Question: I have been working with angular-ui-router and trying to transition to a child of one of my abstract states from within another child of the same abstract. this diagram shows the Idea a bit better:

So where 'R' is say the module and 'blue 1' is my abstract state with a
'''
<ui-view/>
'''
I have the green '1' load into the view automatically. what I am having trouble with is navigating to the red '2' from a ui-sref within the green '1'. is there something I have to do in particular to jump up into the blue'1' or abstract state then load the 'red2' state?
if I put the ui-sref call into the abstracts template and call it from there the statechange works.
here is my state setup in app.js:
'''
var app = angular.module( 'app', [ 'ui.router' ] );
app.config( function( $stateProvider, $urlRouterProvider ) {
$stateProvider
.state( 'Papers', {
url: "/Papers",
abstract: true,
template: '<ui-view />'
}) // nested paper states
.state( 'Papers.home', {
url: '', // default load, no path defined
templateUrl: 'templates/views/connect/Papers.home.html',
controller: 'whitePapersController'
})
.state( 'Papers.paper1', {
url: '/paper1',
templateUrl: 'templates/views/connect/Papers.paper1.html',
controller: 'PapersController'
})
.state( 'Papers.paper2', {
url: '/paper2',
templateUrl: 'templates/views/connect/Papers.paper2.html',
controller: 'PapersController'
});
}
'''
'''
<h3>
<a ui-sref="Papers.paper1">
click me for paper 1
</a>
</h3>
<h3>
<a ui-sref="Papers.paper2">
click me for paper 2
</a>
</h3>
'''
for whatever reason I cannot transition to the other states from within a sibling state of the abstract parent, any idea as to why?
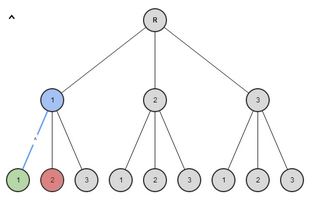
Answer: Sometimes it is a typo, sometimes... some hidden setting. The best you can do, is to observe <URL>, which I created based on your scenario.
The point is, that I used your definition - and
'''
var app = angular.module( 'app', [ 'ui.router' ] )
.config(['$stateProvider', '$urlRouterProvider',
function ($stateProvider, $urlRouterProvider) {
$urlRouterProvider.otherwise('/Papers');
.state( 'Papers', {
url: "/Papers",
abstract: true,
template: '<ui-view />'
}) // nested paper states
.state( 'Papers.home', {
url: '', // default load, no path defined
templateUrl: 'templates/views/connect/Papers.home.html',
controller: 'whitePapersController'
})
.state( 'Papers.paper1', {
url: '/paper1',
templateUrl: 'templates/views/connect/Papers.paper1.html',
controller: 'PapersController'
})
.state( 'Papers.paper2', {
url: '/paper2',
templateUrl: 'templates/views/connect/Papers.paper2.html',
controller: 'PapersController'
});
}
])
.controller('whitePapersController', ['$scope', function ($scope) {
}])
.controller('PapersController', ['$scope', function ($scope) {
}])
'''
So, this is working. As it is. Check <URL> and compare with your local solution, and you should find the issue